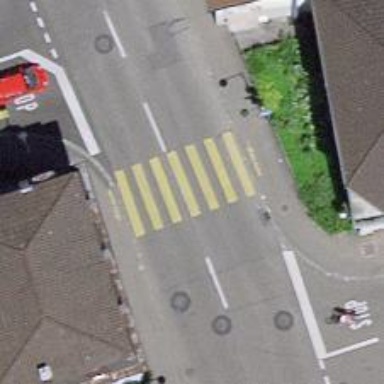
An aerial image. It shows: Zebra crossing on the road.